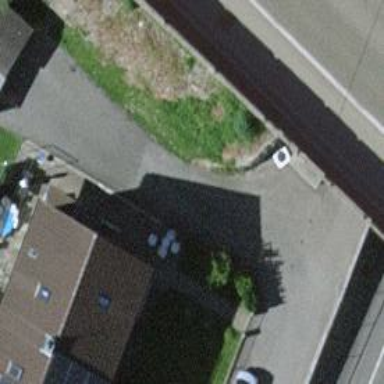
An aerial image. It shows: Retaining wall.